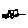
Label: car